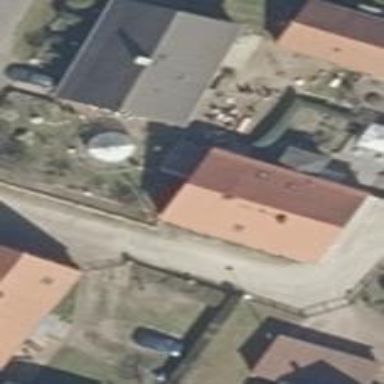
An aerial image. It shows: Residential building.